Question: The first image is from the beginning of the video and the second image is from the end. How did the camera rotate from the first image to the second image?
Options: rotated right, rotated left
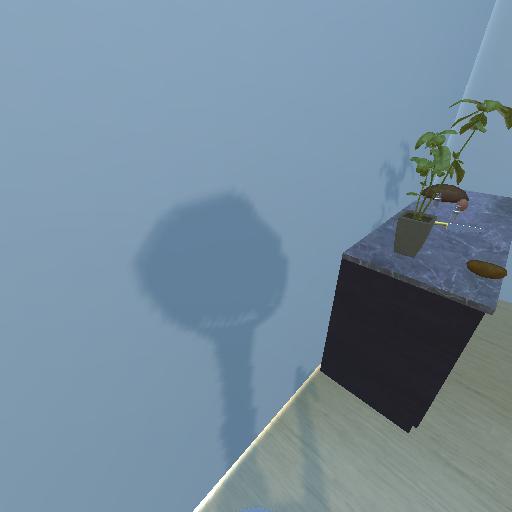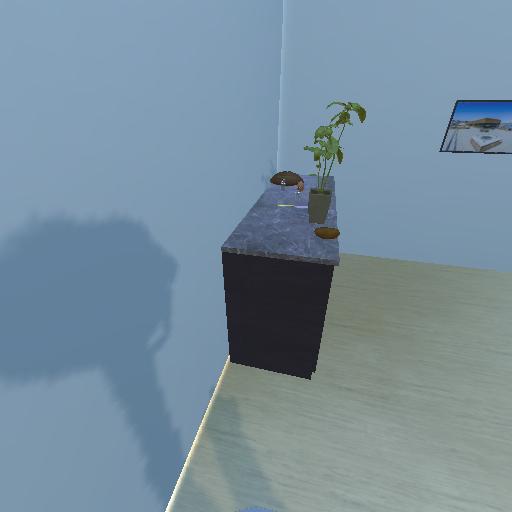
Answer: rotated right